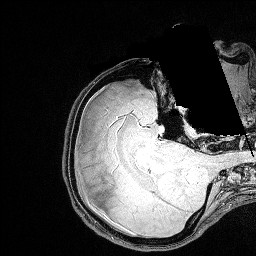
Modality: FLASH
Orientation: axial
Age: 24
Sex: female